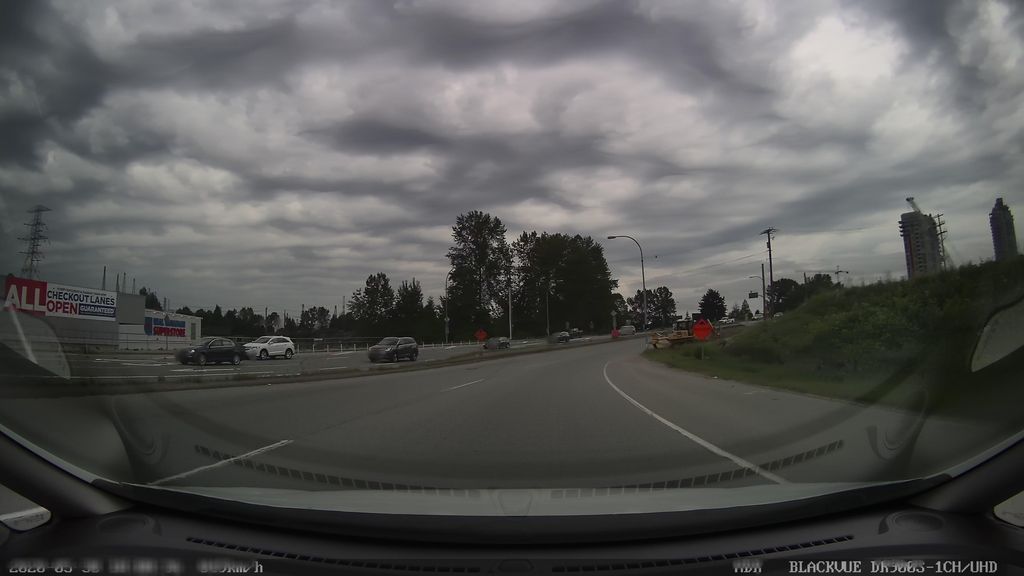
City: vancouver